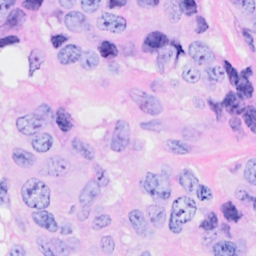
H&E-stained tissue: Breast